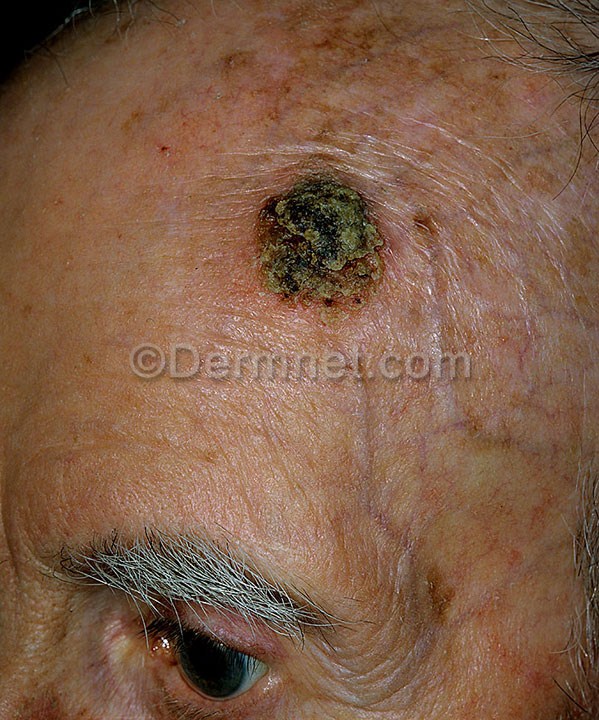
Disease: Actinic Keratosis Basal Cell Carcinoma and other Malignant Lesions